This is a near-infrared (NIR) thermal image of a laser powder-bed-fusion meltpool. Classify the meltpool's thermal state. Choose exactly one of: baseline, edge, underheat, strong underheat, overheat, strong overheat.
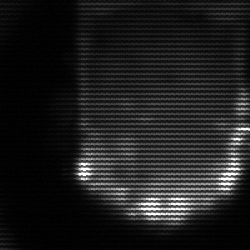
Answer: baseline